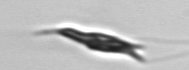
Label: Chrysochromulina_lanceolata